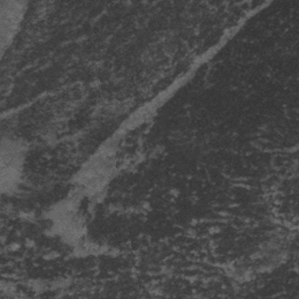
Label: frost